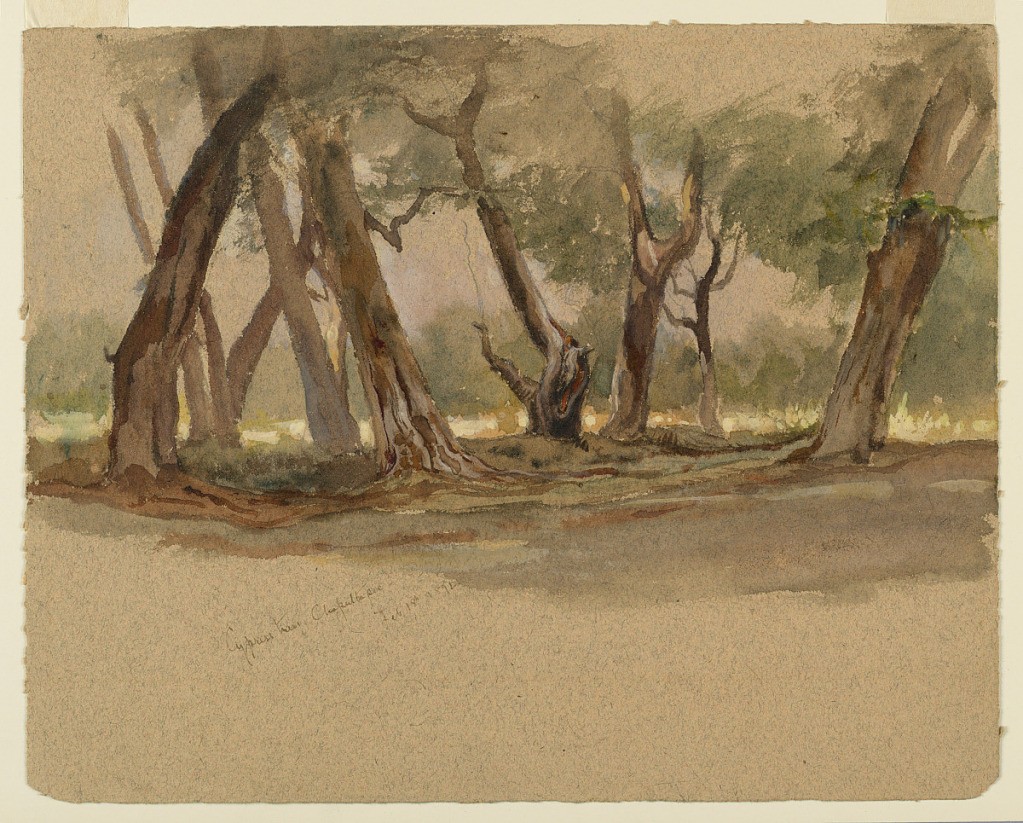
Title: Cypress Trees, Chapultepec, Mexico
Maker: Samuel Colman, American, 1832–1920
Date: February 18, 1892
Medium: Brush and gouache on rough reddish-brown paper.
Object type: Drawing
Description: Horizontal view of a goup of trees shown against a background of a wood.  High bottom margin.